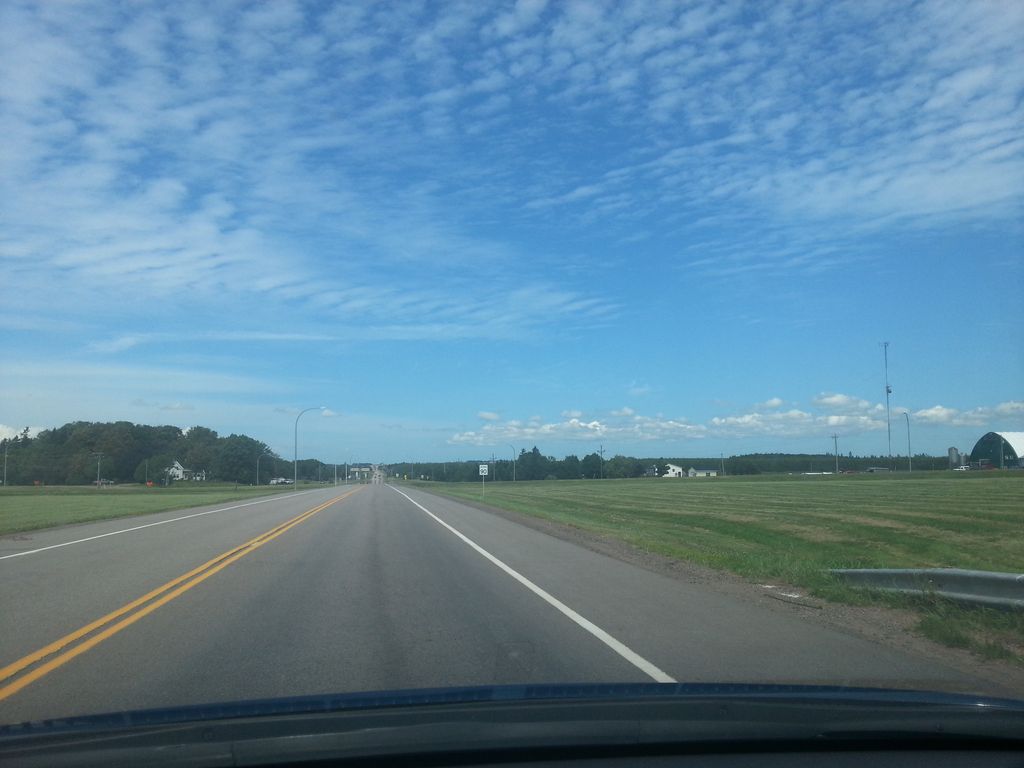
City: charlottetown